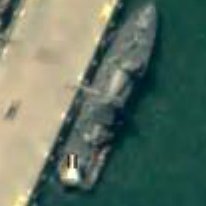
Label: destroyer